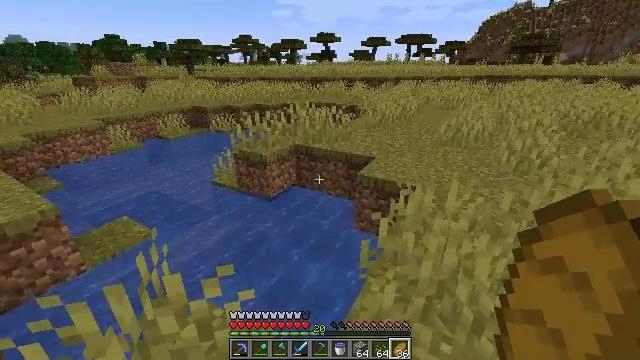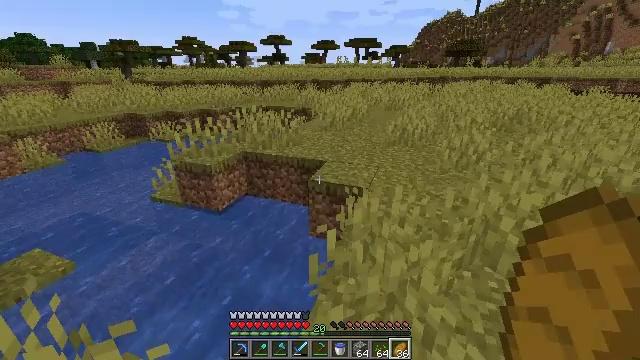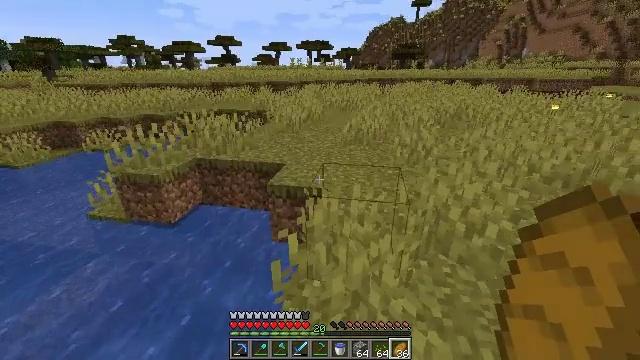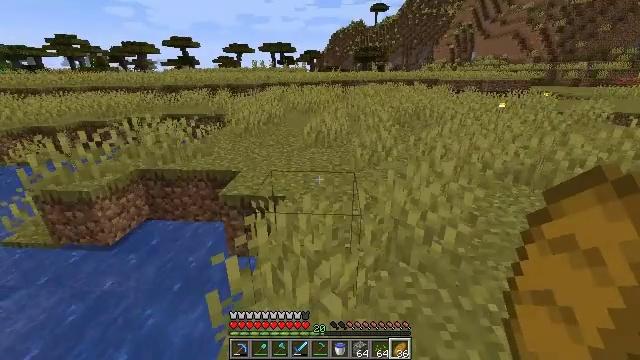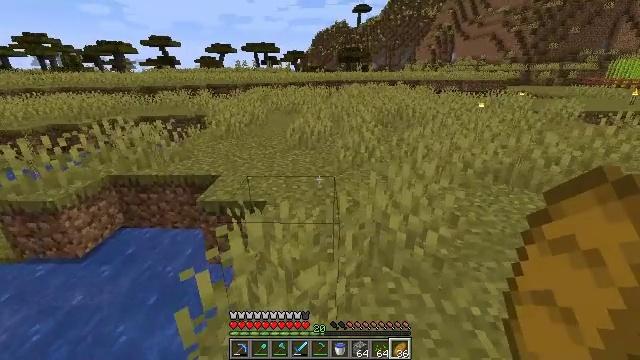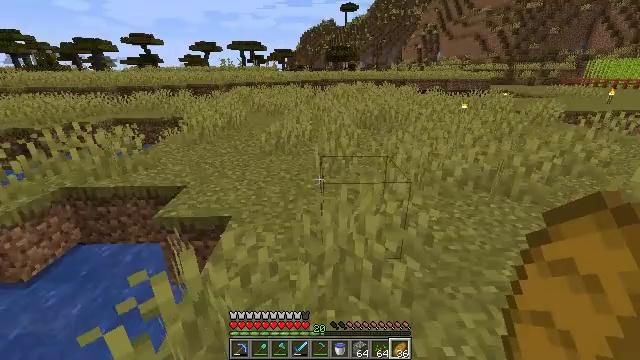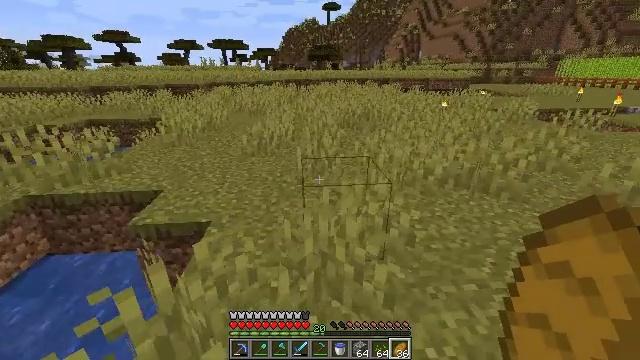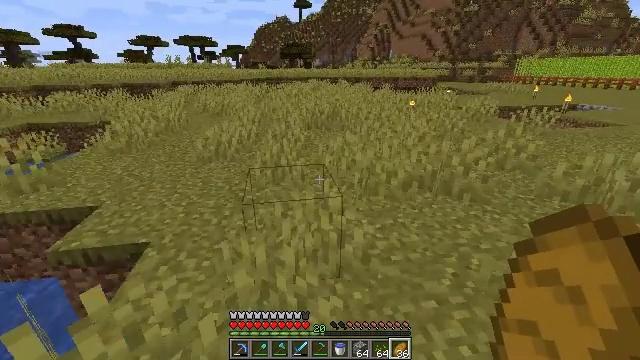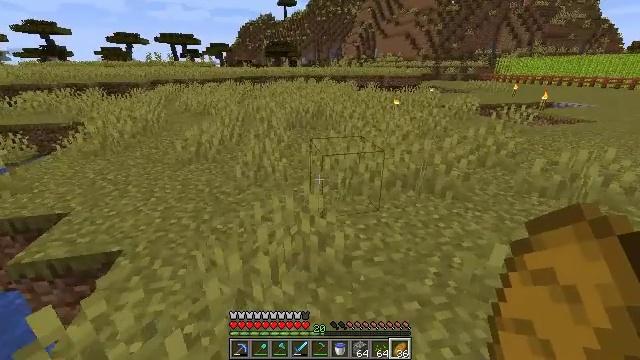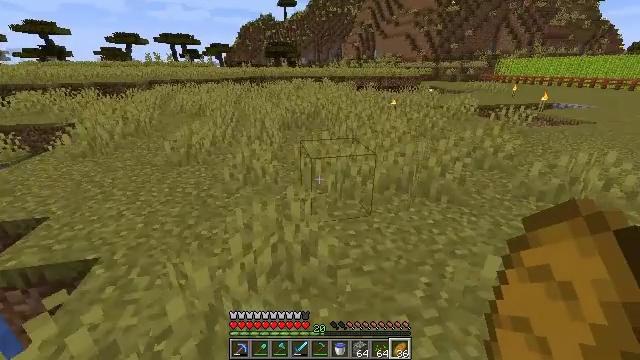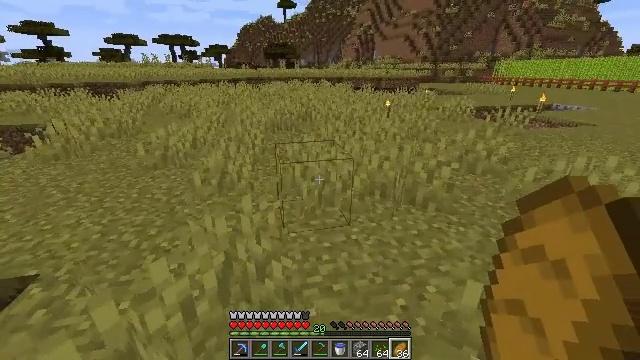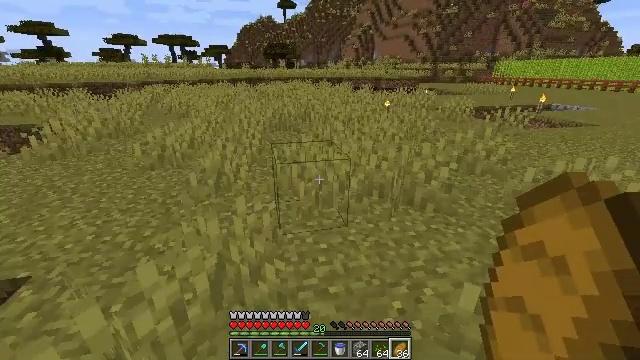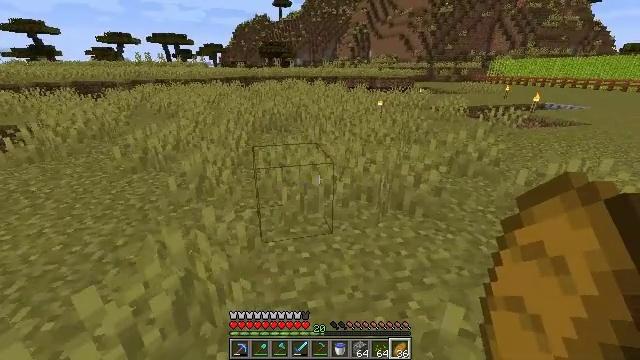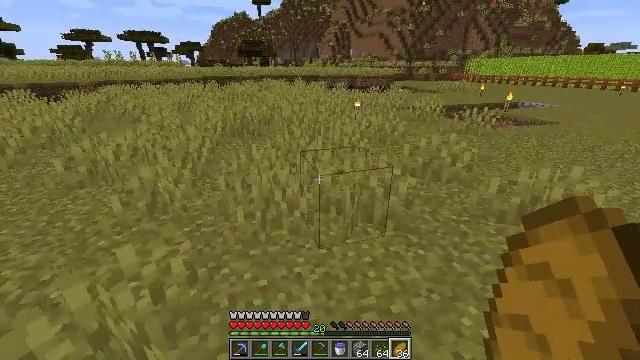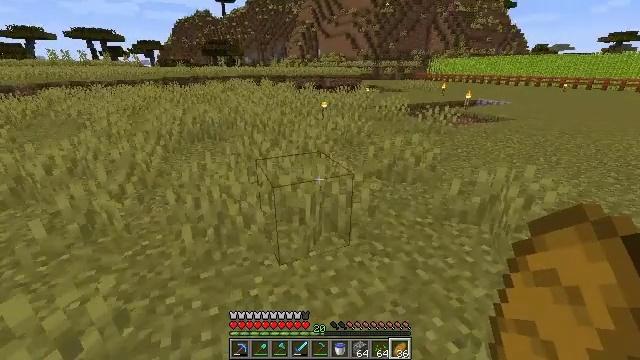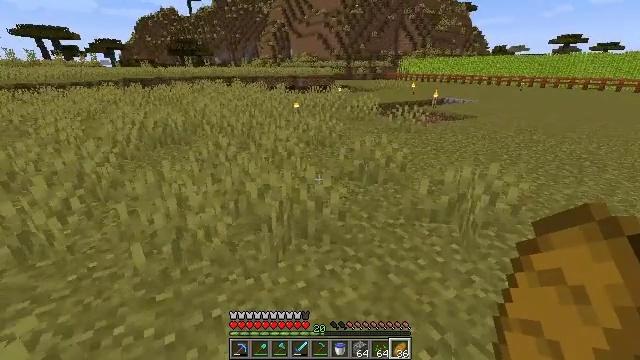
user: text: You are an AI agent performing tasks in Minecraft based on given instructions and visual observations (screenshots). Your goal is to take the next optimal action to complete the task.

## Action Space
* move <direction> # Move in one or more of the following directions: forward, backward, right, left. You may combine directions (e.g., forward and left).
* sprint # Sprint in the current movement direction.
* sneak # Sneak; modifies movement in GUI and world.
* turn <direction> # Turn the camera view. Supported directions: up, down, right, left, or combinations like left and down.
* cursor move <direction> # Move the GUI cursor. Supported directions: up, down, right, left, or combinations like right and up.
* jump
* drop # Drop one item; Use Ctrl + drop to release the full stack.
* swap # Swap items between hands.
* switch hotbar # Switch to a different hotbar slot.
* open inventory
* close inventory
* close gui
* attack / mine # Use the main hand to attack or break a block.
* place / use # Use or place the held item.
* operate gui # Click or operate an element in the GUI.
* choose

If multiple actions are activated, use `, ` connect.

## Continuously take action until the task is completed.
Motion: motion action
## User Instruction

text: Collect the grass from the surface.
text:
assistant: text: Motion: move forward and move right, turn right
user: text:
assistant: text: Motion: move forward and move right, turn right
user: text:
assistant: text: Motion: move forward and move right, turn right
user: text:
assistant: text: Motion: move forward and move right, turn right
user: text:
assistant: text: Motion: move forward and move right, turn right
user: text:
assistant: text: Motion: move forward and move right, turn right
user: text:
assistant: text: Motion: move forward and move right, turn right
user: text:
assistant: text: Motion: move forward and move right, turn right
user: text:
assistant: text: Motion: move forward and move right
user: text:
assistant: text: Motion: move forward and move right
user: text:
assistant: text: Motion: move forward and move right
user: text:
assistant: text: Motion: move forward and move right
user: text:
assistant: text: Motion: move forward and move right, turn right
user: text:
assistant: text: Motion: move forward and move right, turn right
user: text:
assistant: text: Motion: move forward and move right, turn right
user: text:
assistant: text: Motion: move forward and move right, turn right
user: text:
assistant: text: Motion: move forward and move right, turn right
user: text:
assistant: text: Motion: move forward and move right, turn right
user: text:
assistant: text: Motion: move forward, turn right
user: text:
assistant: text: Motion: move forward, turn right
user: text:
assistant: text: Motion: move forward, turn right
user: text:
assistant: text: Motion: move forward, turn right
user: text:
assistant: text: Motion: move forward, turn right and up
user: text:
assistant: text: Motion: move forward, turn right
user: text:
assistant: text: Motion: move forward, turn right
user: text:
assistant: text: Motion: move forward, turn right
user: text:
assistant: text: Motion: move forward
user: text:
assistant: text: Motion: move forward
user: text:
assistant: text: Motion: move forward
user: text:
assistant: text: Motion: move forward